RGB frame:
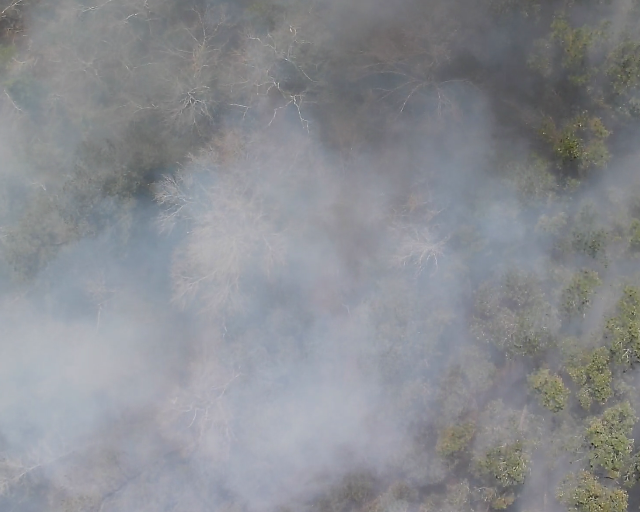
Thermal frame:
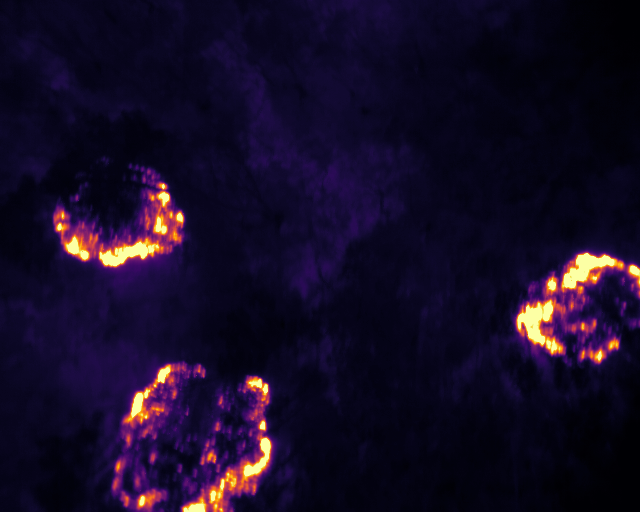
Captured: 2026-02-26 02:30:42
Pixels at or above 80 °C: 8325 (fraction of frame: 0.02541)